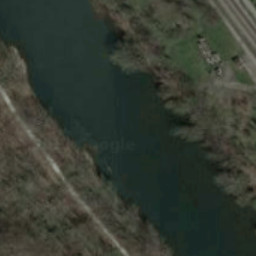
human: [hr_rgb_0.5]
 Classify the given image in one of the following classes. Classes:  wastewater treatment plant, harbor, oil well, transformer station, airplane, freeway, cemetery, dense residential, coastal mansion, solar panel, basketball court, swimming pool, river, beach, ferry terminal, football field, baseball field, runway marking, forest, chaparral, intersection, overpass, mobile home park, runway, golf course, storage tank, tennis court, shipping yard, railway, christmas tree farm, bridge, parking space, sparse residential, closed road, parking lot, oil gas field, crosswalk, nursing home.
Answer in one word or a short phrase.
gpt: river